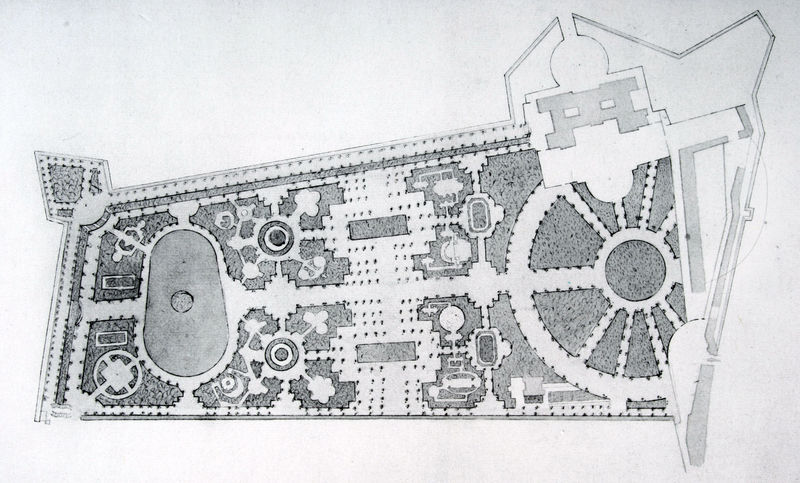
Titel: Palazzo del Giardino, Grundriss der Gartenanlage
Standort: Parma
Institution: Archivio di Stato
Schlagwörter: wasser, weiß, bäume, landschaft, see, teich, frankreich, grau, schwarz, skizze, säulen, zeichnung, anlage, gebäude, park, parkanlage, rasen, schloss, weg, wiese, muster, architektur, barock, spitze, häuser, wege, pflanzen, brunnen, kreis, oval, rund, vorbau, bassin, garten, mauer, hecke, vogelperspektive, rad, symmetrie, umriss, befestigung, tusche, eckig, rechteck, türme, stern, festung, becken, druck, radierung, schwarzweiß, kreise, entwurf, halbkreis, geometrisch, alleen, mauern, rechteckig, beete, parterre, plan, kupferstich, bepflanzung, geometrie, grundriss, rondell, lageplan, gartenanlage, strukturiert, wandelgang, schlosspark, hecken, einteilung, grünflächen, gartenplan, lage, radial, lustgarten, rabatten, schlossgarten, sehnen, unsymmetrisch, fontänen, begrenzt, akkurat, französicher garten, symmettie, blumerabatten, kreissehnen